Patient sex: M
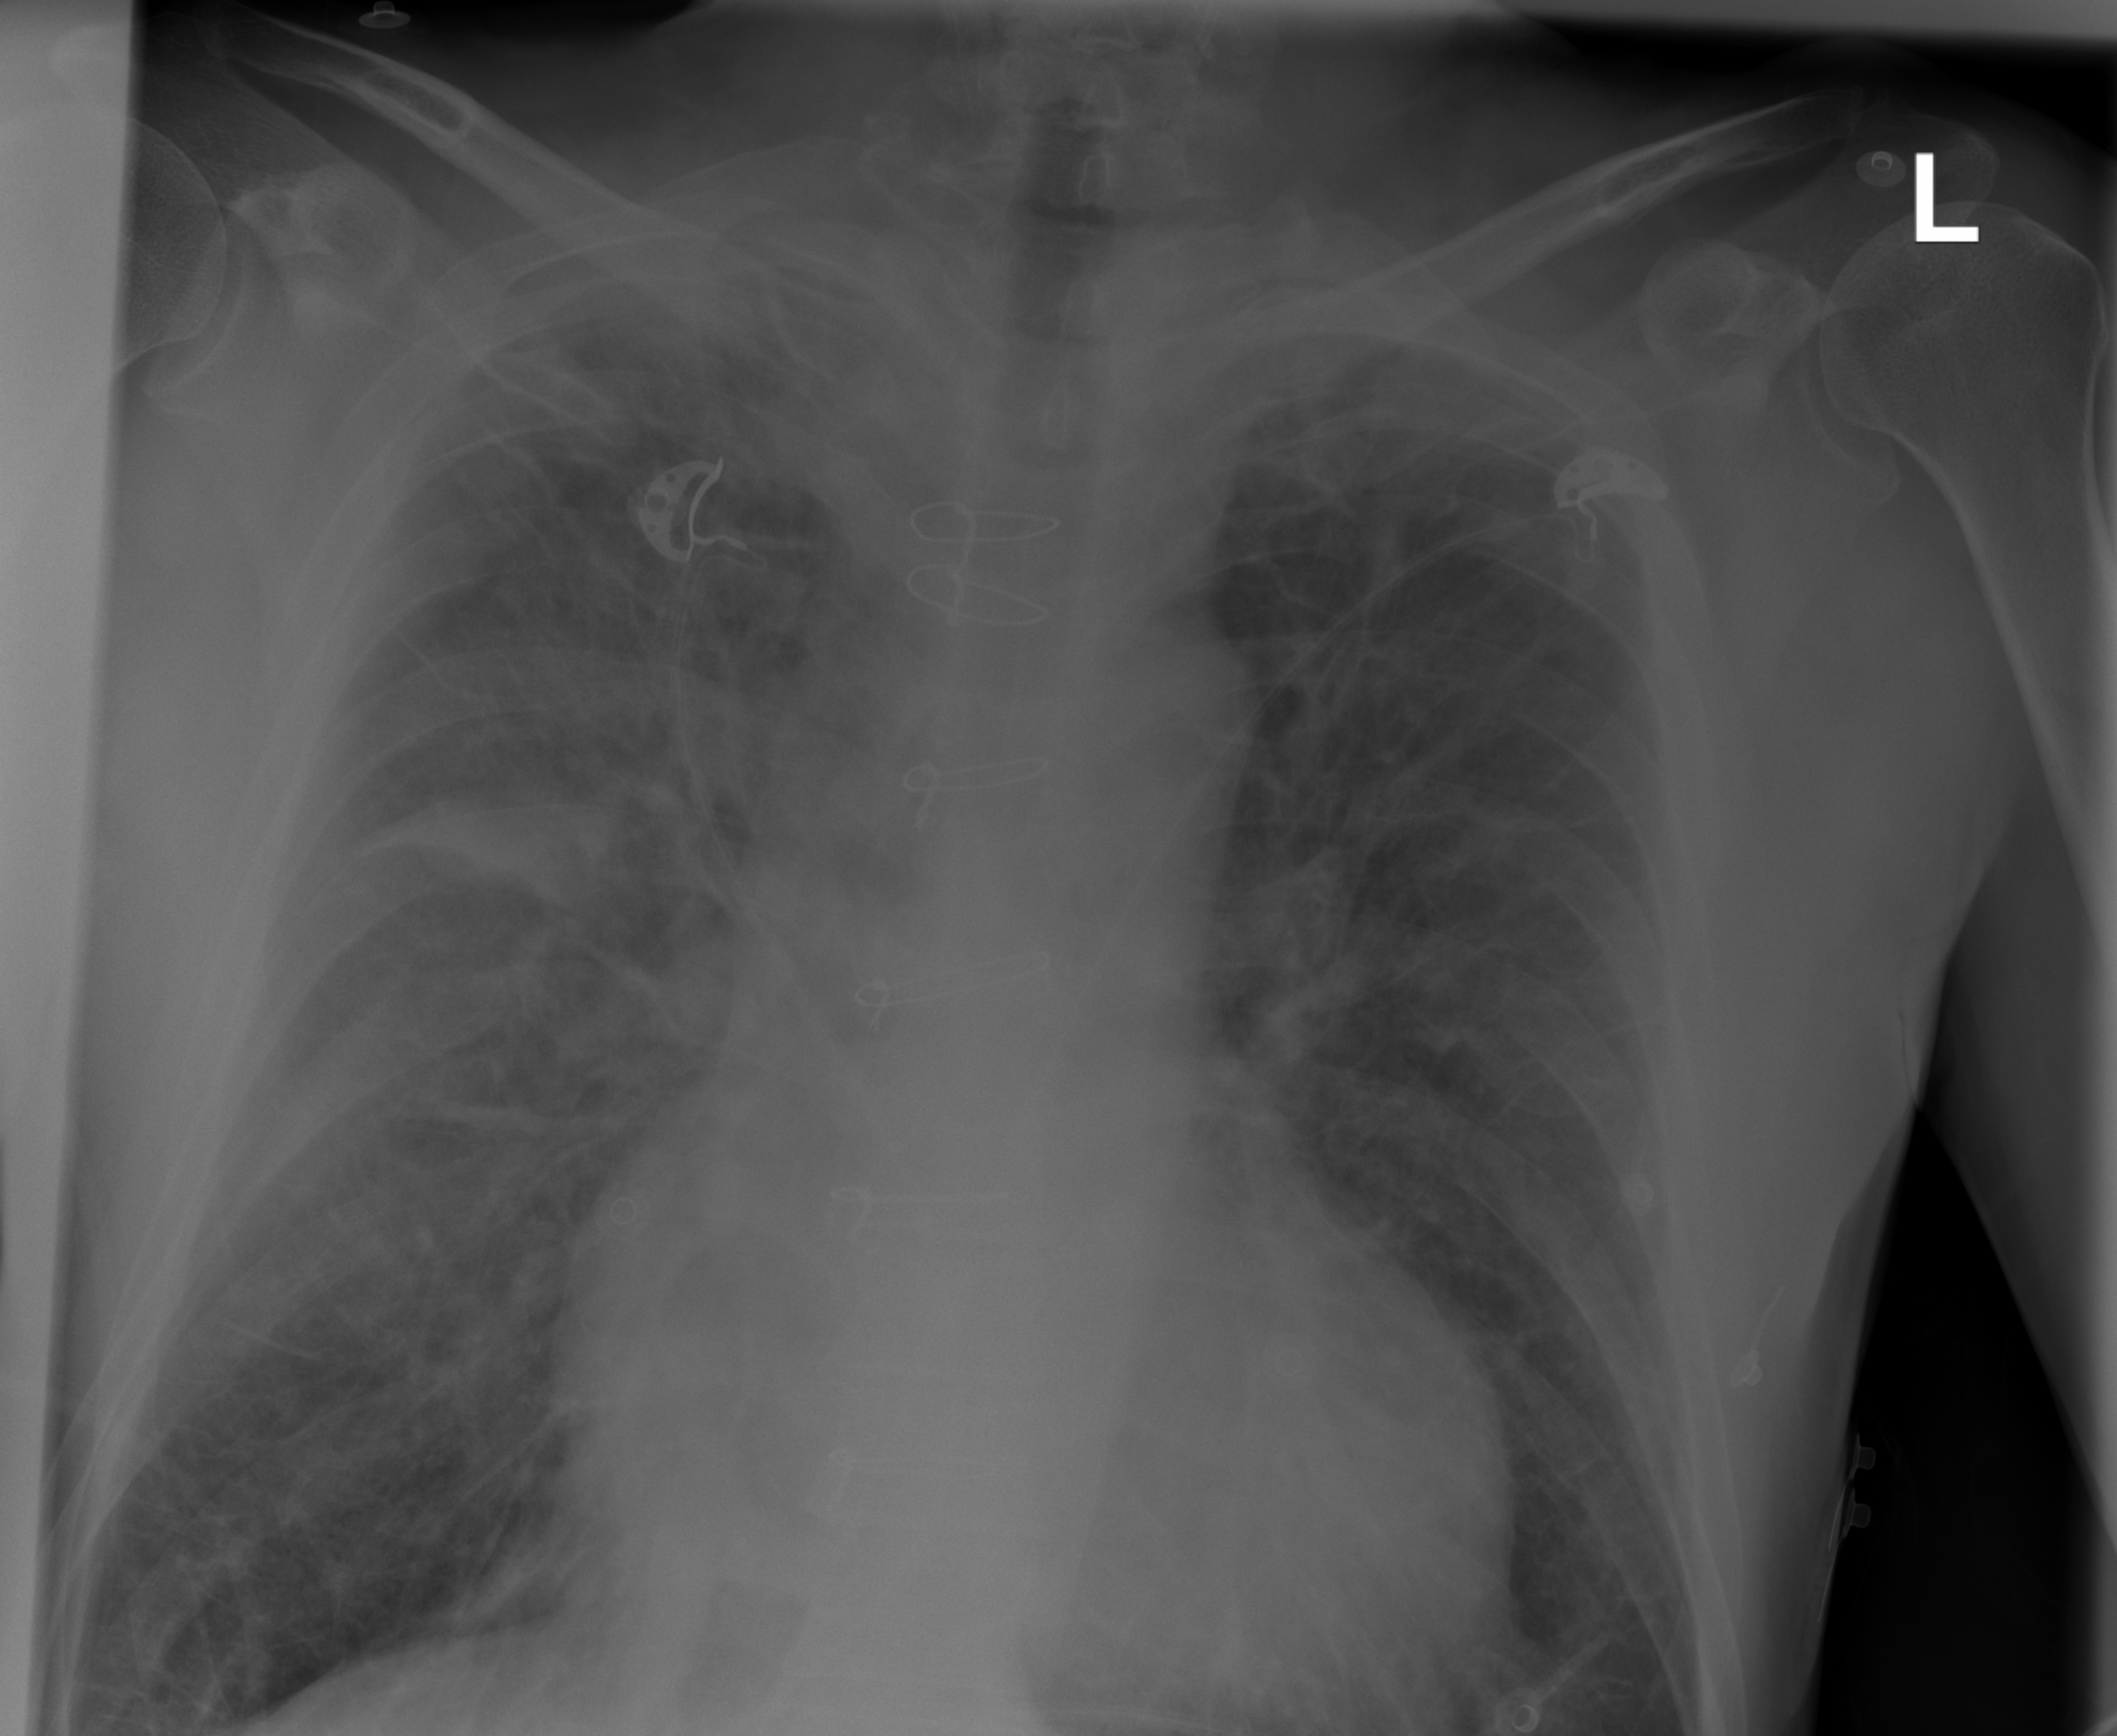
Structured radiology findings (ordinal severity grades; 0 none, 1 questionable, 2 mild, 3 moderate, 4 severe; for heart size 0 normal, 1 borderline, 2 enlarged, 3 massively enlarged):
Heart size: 2
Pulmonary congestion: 2
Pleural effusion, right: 0
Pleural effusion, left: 0
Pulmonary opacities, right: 0
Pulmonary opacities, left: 0
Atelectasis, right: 0
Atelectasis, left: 0